Question: I am working on a sophisticated project for a client. I have designed a full screen landing page will need to be compatible across all sized windows/mobile (responsive). Currently I cannot target the image to cover the entire page. The div (slider-full-width) needs to span the entire window. I have supplied an image to demonstrate what I am trying to achieve. I am using the Skeleton Framework. <URL> You must be able to keep scrolling down to see the rest of the page content after this full screen landing page.

My HTML:
'''
<div id="slider-full-width">
<div class="container">
<h2>Seeking a refreshening management service?</h2>
<h2>You've come to the right place</h2>
<div id="button-bg">
<a href="properties.html" class="presentation-button">Properties</a>
<a href="#body-span-class" class="presentation-button">See why</a>
</div>
'''
My CSS:
'''
#slider-full-width{
width: 100%;
background-image: url('../img/slide-01.jpg');
position:relative;
text-align: center;}
#slider-full-width h2 {
color: #efefef;
'''
}
Thank you so much in advance!
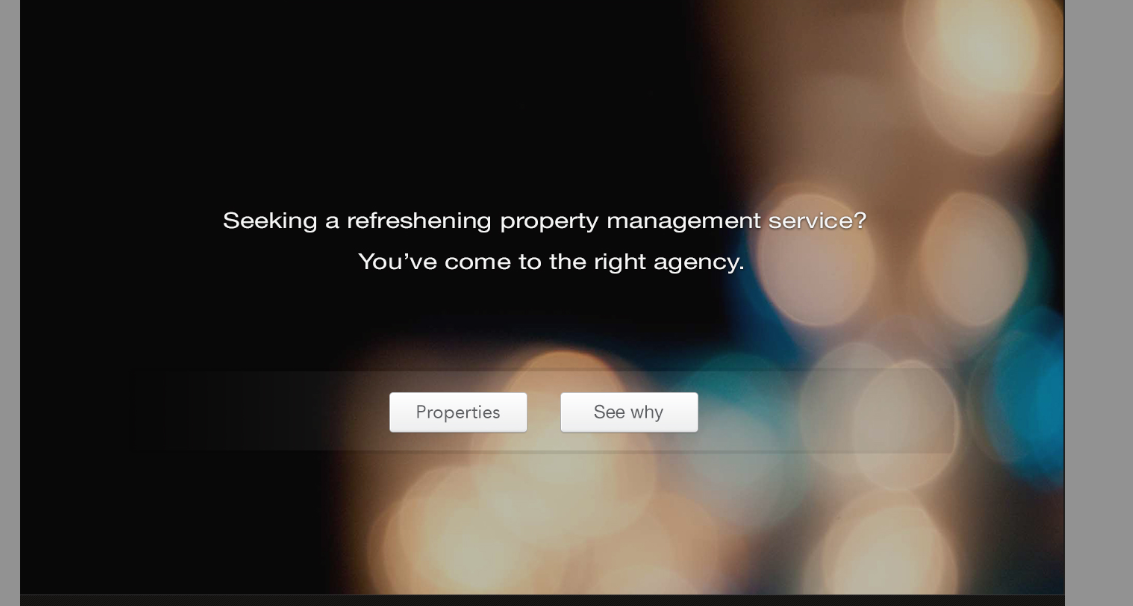
Answer: I don't know why it left that gap of whitespace at the top, but I've created a jsfiddle for you to show what I did to remove it: <URL>
> '''
<div id="slider-full-width"> <div class="container"> <h2>Seeking a
refreshening management service?</h2> <h2>You've come to the right
place</h2> <div id="button-bg"> <a href="properties.html"
class="presentation-button">Properties</a>
<a href="#body-span-class" class="presentation-button">See why</a> </div>
'''
> '''
#slider-full-width{ max-width: 100%; min-height:800px; background: url('http://www.wherelionsroam.co.uk/image/two.jpg') no-repeat center
center fixed; -webkit-background-size: cover; -moz-background-size:
cover; -o-background-size: cover; background-size: cover;
position:relative; text-align: center; } #slider-full-width h2 {
color: #efefef; margin-top:-20px; font-size: 25.29pt; padding-top:
285px; text-shadow: 1px 1px 1px #000; }
'''
I added in the 'background-size:cover' tags for all major browsers to ensure maximum cross-browser compatibility.
I hope this solution works for you!